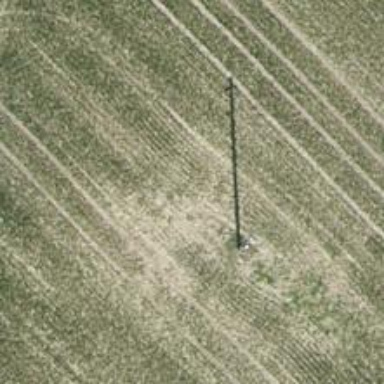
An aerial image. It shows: Power pole.